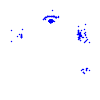
Particle: pion